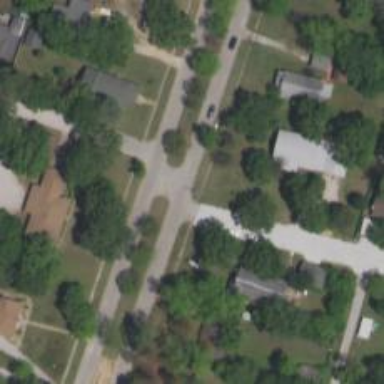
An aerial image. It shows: Residential road.